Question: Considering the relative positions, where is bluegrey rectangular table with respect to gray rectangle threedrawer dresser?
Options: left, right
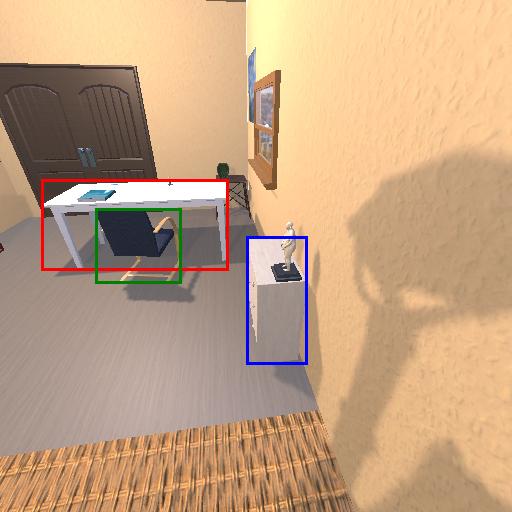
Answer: left